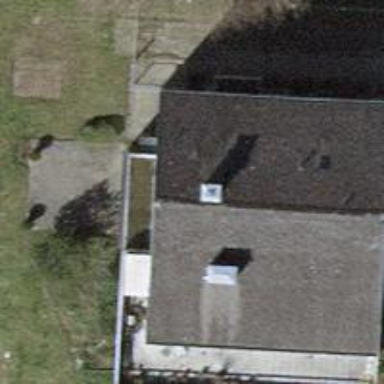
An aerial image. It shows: Building with pitched roof.